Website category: jobs
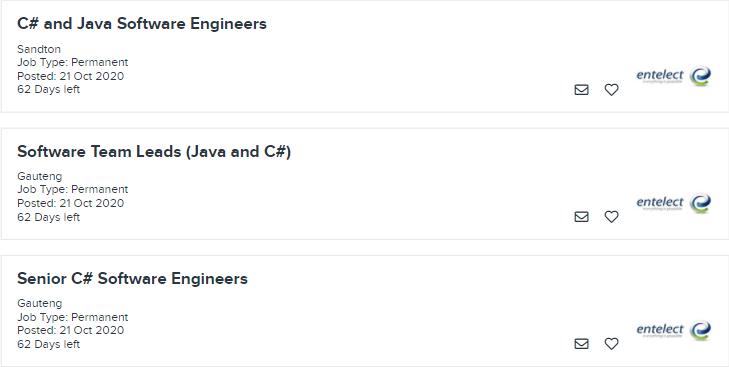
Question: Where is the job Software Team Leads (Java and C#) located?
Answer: Gauteng

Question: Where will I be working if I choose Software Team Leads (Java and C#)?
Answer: Gauteng

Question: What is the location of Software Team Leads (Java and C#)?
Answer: Gauteng

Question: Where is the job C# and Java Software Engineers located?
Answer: Sandton

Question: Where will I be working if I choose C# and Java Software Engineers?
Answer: Sandton

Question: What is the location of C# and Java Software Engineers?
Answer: Sandton

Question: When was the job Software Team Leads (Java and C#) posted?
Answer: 21 Oct 2020

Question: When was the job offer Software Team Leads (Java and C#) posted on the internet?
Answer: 21 Oct 2020

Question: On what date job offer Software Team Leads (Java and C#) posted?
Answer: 21 Oct 2020

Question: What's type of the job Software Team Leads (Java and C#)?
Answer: Job Type: Permanent

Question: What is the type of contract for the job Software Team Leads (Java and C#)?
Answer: Job Type: Permanent

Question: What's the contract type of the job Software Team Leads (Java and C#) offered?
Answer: Job Type: Permanent

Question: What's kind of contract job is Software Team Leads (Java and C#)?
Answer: Job Type: Permanent

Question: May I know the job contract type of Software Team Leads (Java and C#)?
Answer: Job Type: Permanent

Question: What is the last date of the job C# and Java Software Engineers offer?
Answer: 62 Days left

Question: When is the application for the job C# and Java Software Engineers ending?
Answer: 62 Days left

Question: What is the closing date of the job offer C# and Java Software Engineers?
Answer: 62 Days left

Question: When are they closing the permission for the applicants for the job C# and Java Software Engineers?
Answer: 62 Days left

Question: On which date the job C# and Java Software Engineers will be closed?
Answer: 62 Days left

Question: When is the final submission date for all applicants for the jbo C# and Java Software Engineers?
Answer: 62 Days left

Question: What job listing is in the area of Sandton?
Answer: C# and Java Software Engineers

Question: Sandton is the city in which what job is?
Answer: C# and Java Software Engineers

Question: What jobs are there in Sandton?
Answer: C# and Java Software Engineers

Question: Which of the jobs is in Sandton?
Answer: C# and Java Software Engineers

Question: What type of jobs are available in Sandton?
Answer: C# and Java Software Engineers

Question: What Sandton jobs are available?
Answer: C# and Java Software Engineers